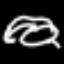
Label: frog